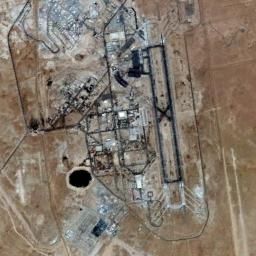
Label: airport